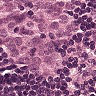
Metastatic tissue present: yes